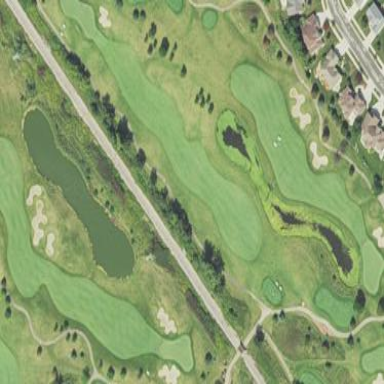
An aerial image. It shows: Picturesque scene of golf course with lateral water hazard.